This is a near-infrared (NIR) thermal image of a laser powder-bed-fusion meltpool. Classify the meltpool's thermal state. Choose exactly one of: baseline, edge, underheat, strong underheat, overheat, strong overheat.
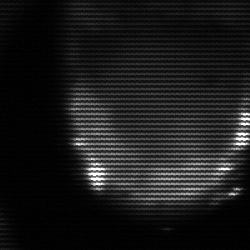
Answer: edge